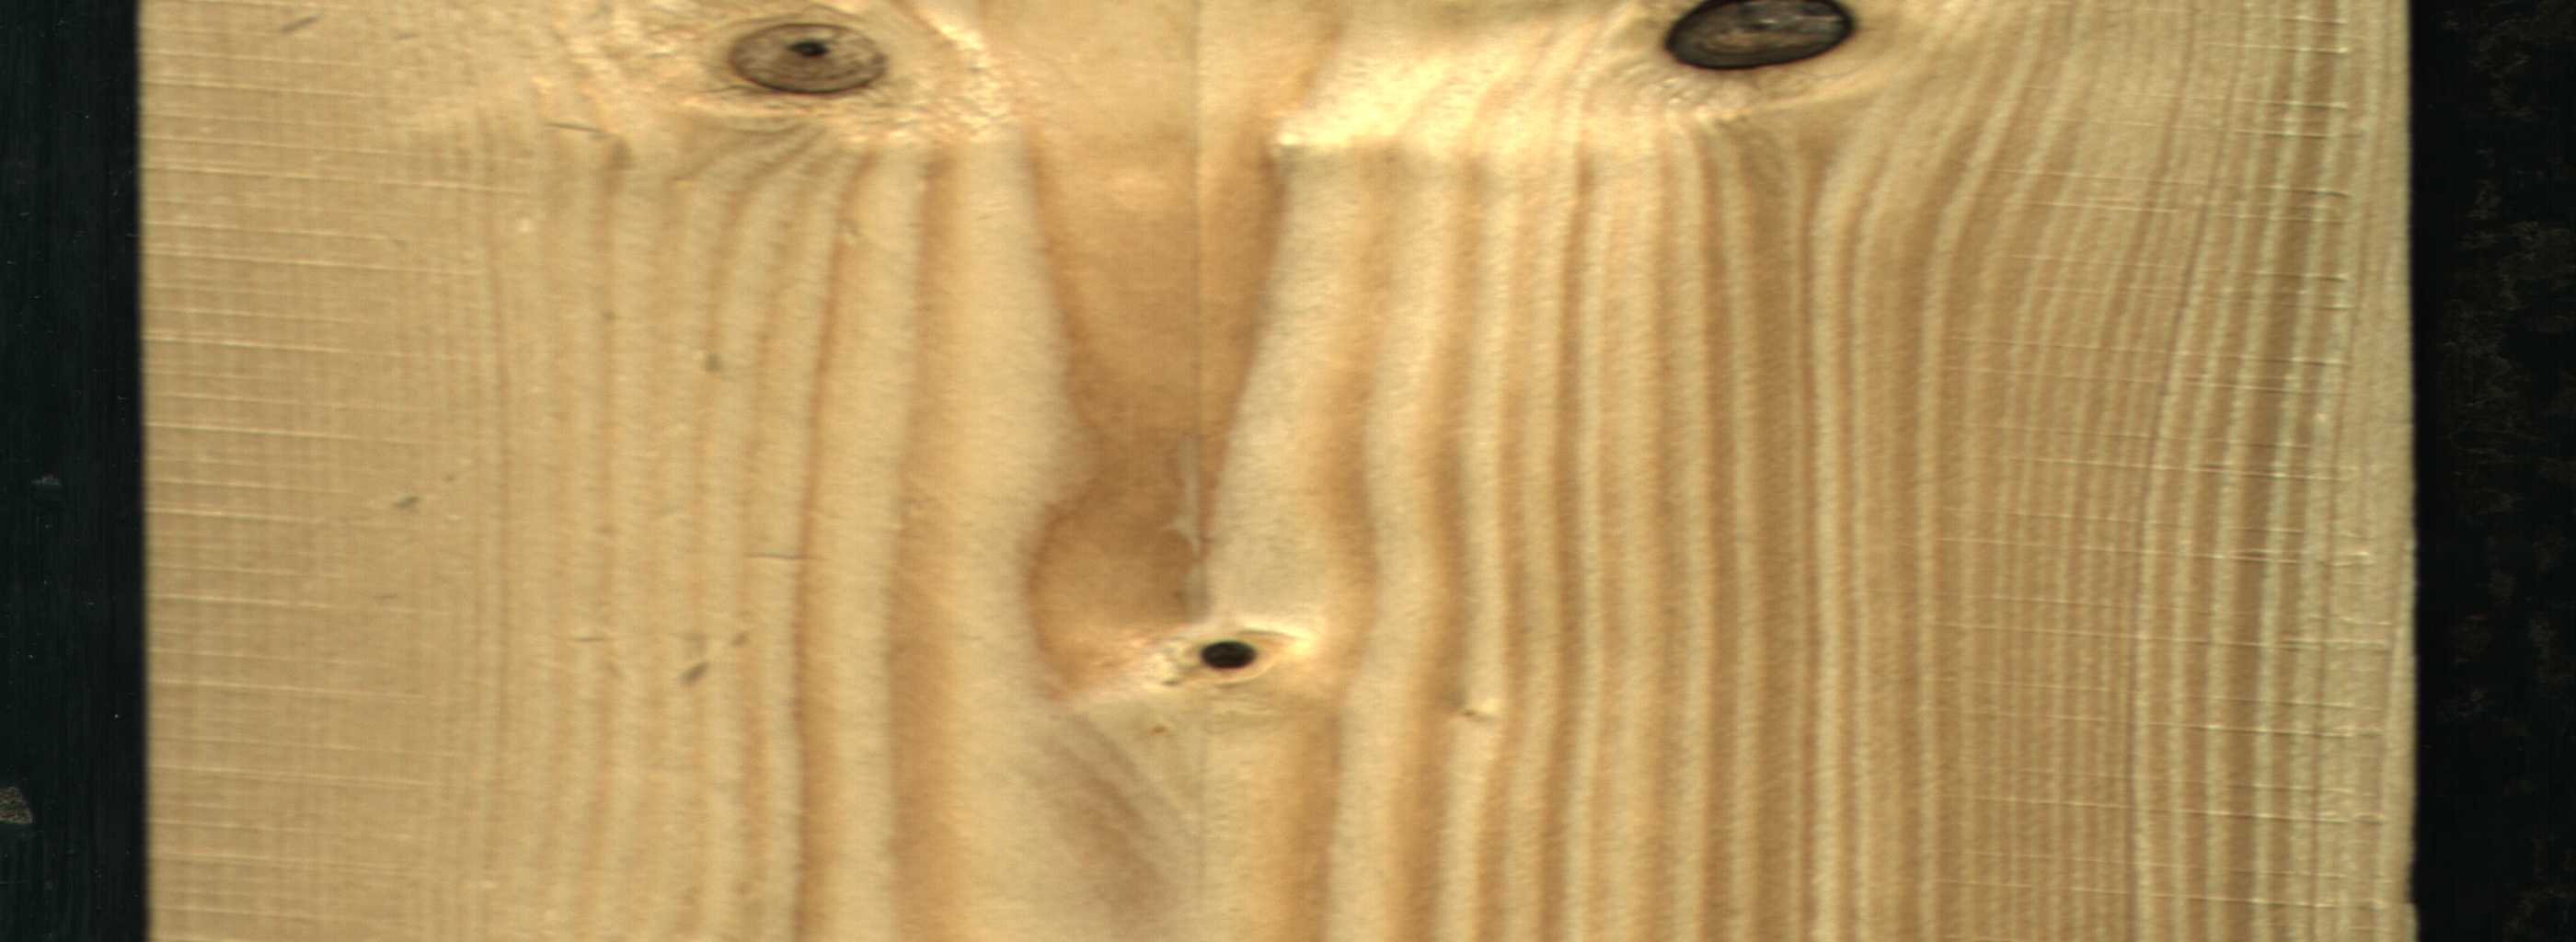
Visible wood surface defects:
Dead_Knot
Dead_Knot
Dead_Knot